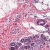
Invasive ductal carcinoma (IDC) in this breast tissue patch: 1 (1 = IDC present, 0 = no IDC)